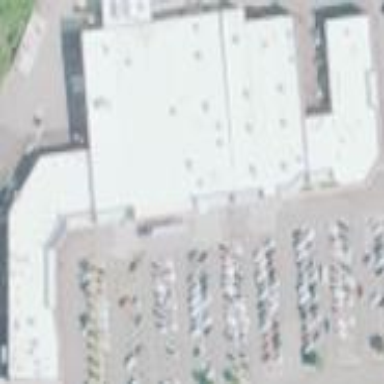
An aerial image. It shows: Retail building.